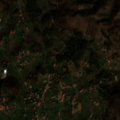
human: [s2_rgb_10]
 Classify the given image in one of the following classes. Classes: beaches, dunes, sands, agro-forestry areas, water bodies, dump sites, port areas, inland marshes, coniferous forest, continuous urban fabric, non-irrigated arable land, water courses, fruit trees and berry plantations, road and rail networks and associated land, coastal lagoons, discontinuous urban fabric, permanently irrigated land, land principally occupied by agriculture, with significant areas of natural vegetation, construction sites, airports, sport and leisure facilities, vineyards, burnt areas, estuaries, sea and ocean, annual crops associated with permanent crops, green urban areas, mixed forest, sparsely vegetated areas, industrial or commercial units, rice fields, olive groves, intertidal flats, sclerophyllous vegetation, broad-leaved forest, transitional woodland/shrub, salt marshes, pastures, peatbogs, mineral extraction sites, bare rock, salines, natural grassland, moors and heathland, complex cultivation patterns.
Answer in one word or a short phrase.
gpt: discontinuous urban fabric, olive groves, complex cultivation patterns, coniferous forest, moors and heathland, transitional woodland/shrub